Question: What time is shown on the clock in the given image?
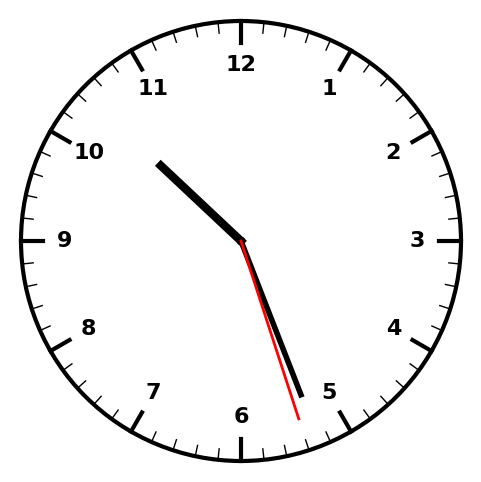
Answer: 10:26:27